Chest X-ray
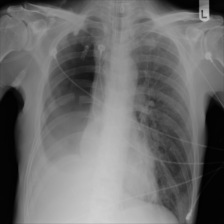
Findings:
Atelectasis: negative
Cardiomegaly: negative
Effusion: negative
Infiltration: negative
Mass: negative
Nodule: negative
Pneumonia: negative
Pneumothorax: negative
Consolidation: negative
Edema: negative
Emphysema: negative
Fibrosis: negative
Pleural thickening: negative
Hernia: negative